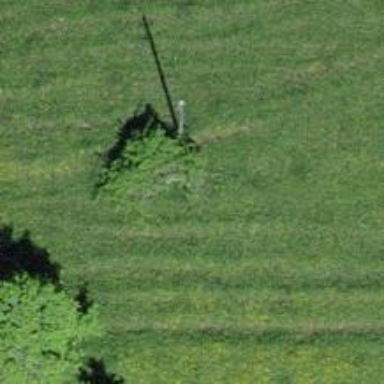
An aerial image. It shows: Power pole.